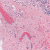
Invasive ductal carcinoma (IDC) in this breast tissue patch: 0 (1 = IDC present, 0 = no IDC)